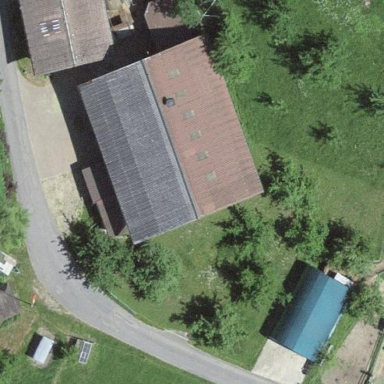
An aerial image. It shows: Rural barn.